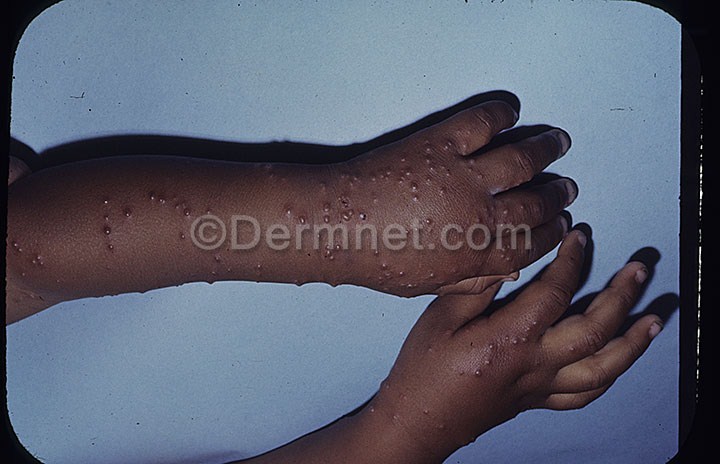
Disease: Scabies Lyme Disease and other Infestations and Bites